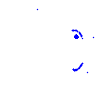
Particle: kaon